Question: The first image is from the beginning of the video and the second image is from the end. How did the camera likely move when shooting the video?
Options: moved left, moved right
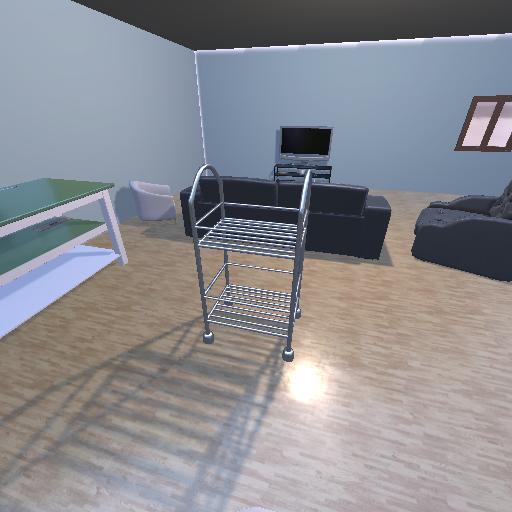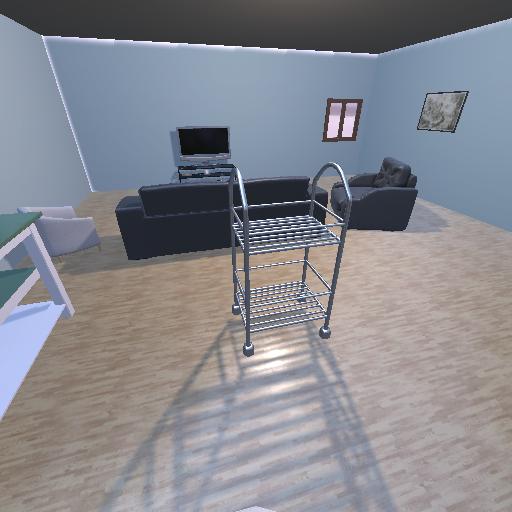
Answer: moved left